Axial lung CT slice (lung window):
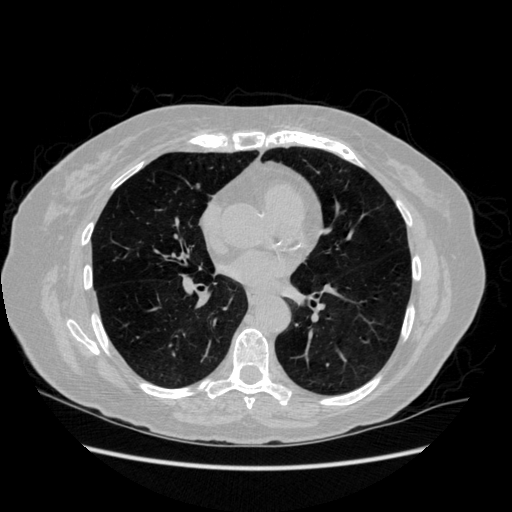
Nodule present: no